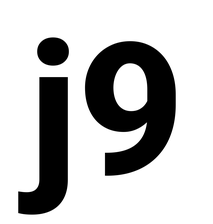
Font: Roboto_ExtraBold